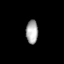
Tissue: prostate
Cell type: Fibroblasts
Senescence score: 0.6942
Nuclear area (px): 278
Mean DAPI intensity: 168.532